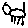
Label: cat